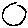
Label: moon